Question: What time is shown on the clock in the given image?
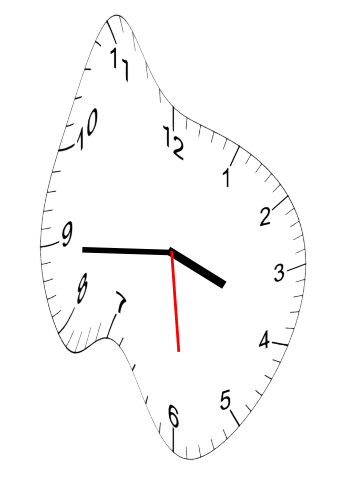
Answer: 03:44:29